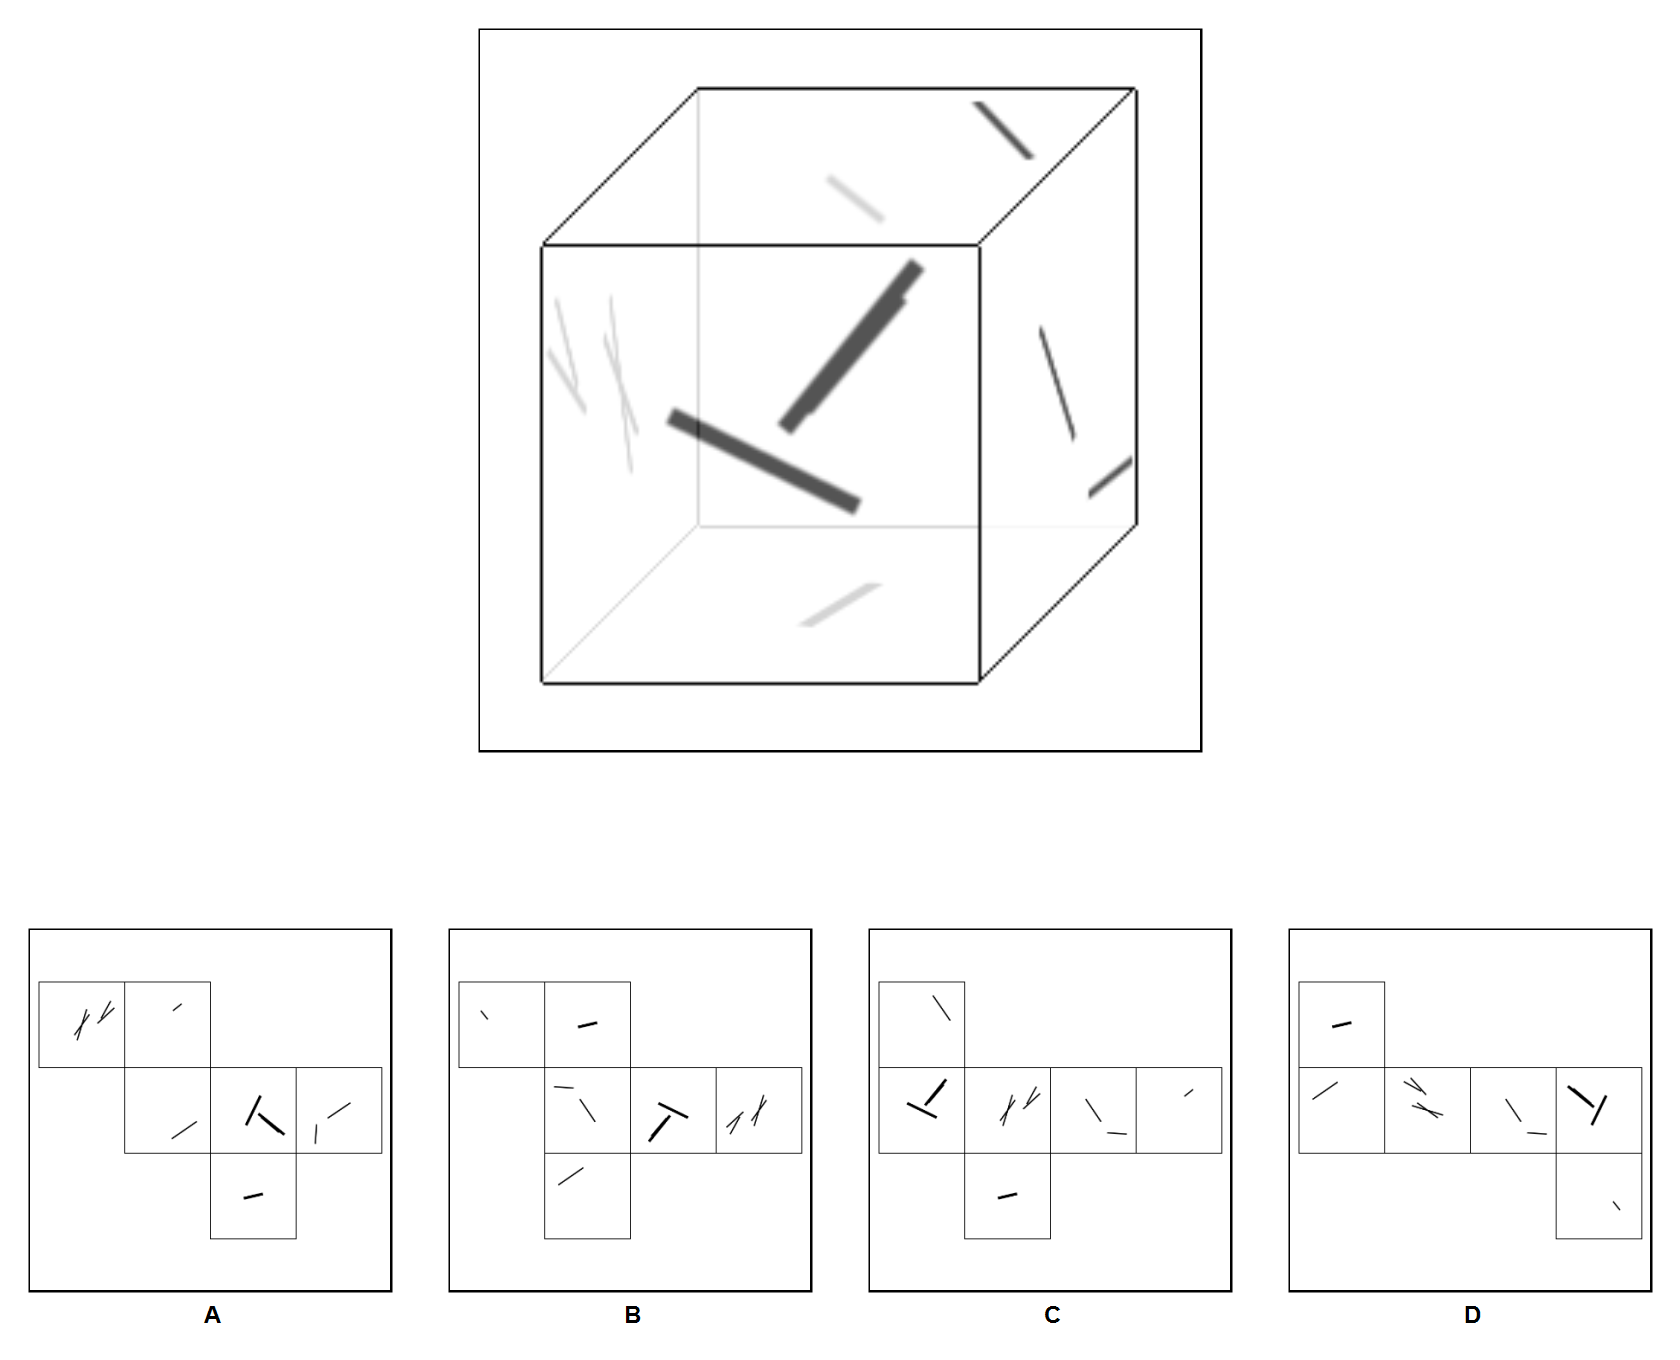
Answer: B